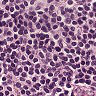
Metastatic tissue present: no